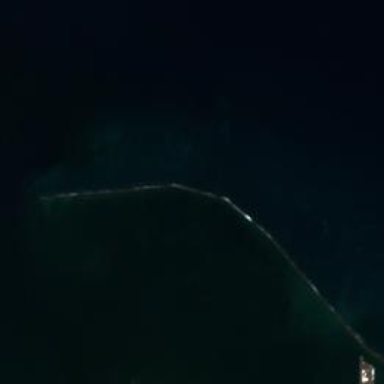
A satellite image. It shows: Breakwater structure.